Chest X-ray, AP view. Patient: 24 years old, sex M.
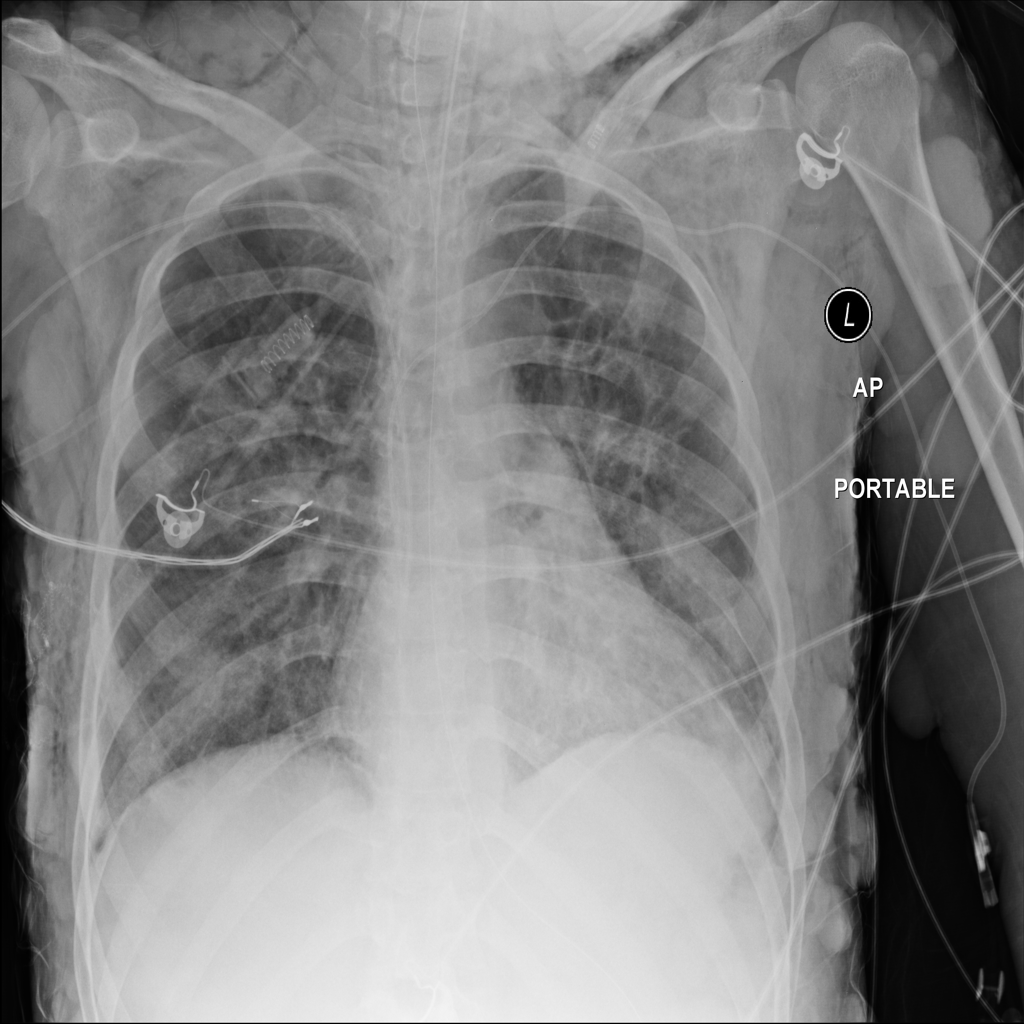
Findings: Pneumothorax